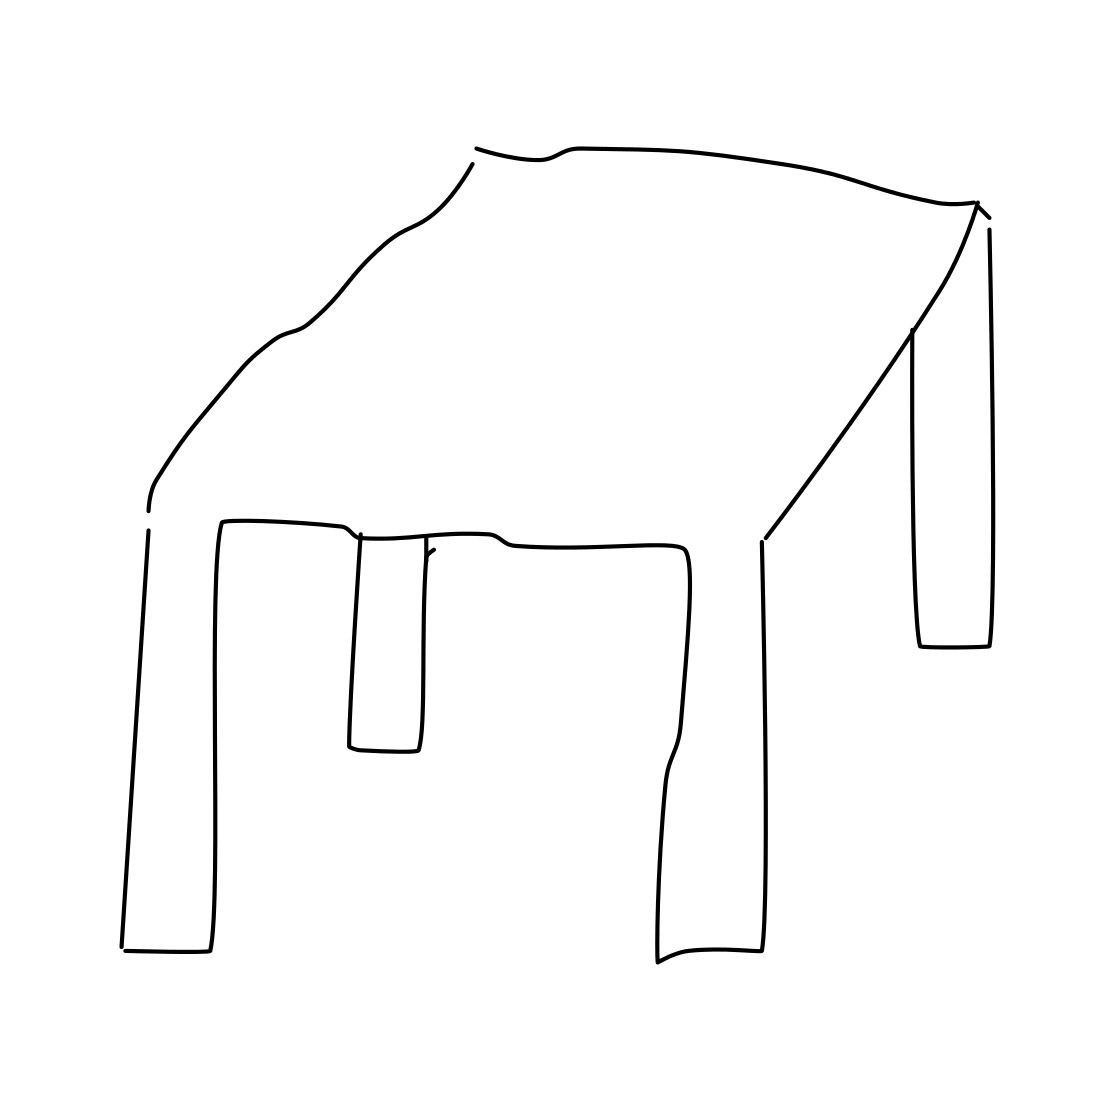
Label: table